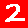
Digit: 2